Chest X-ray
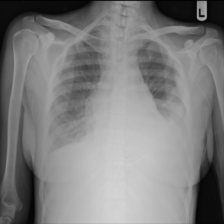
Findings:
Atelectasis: negative
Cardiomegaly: negative
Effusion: positive
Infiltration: negative
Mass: positive
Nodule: negative
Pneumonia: negative
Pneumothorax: negative
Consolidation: negative
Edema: negative
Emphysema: negative
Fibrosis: negative
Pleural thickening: negative
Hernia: negative